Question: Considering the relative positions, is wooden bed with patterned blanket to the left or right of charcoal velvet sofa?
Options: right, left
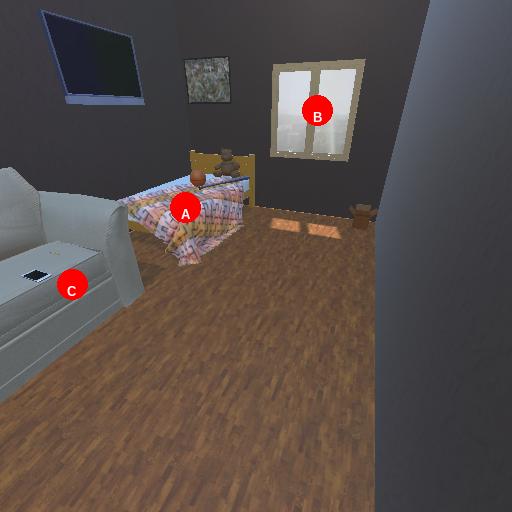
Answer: right